Question: I'm trying to make a drawable which should look like in the image below:
3 horizontal lines of '1dp', each with a different color, and the rest of the space should be filled with a gradient:

So I wrote this:
'''
<layer-list xmlns:android="http://schemas.android.com/apk/res/android">
<item>
<shape android:shape="line">
<stroke android:width="1dp" android:color="#c80047"/>
</shape>
</item>
<item android:top="1dp">
<shape android:shape="line" >
<stroke android:width="1dp" android:color="#5ec800"/>
</shape>
</item>
<item android:top="2dp">
<shape android:shape="line" >
<stroke android:width="1dp" android:color="#ffffff"/>
</shape>
</item>
<item android:left="0dp" android:right="0dp" android:top="3dp">
<shape android:shape="rectangle">
<gradient android:angle="-90" android:startColor="#3B3B3B"
android:endColor="#000000" />
</shape>
</item>
</layer-list>
'''
The gradient is correctly drawn but the 3 line stay black. I have tried to add '<stroke android:color="a_color" />' without result.
What am I missing ?
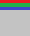
Answer: Those lines are drawn but they are drawn not at the top where you think they are, instead they are drawn at the center of the drawable(you can see this if you move the last item, the rectangle with the gradient at the top before any of the lines shapes) and are covered by the last item, the gradient rectangle.
To make that drawable you could try this:
'''
<layer-list xmlns:android="http://schemas.android.com/apk/res/android" >
<item>
<shape>
<solid android:color="#c80047" />
<size android:height="1dp" />
</shape>
</item>
<item android:top="1dp">
<shape>
<solid android:color="#5ec800" />
<size android:height="1dp" />
</shape>
</item>
<item android:top="2dp">
<shape>
<solid android:color="#ffffff" />
<size android:height="1dp" />
</shape>
</item>
<item
android:left="0dp"
android:right="0dp"
android:top="3dp">
<shape android:shape="rectangle" >
<gradient
android:angle="-90"
android:endColor="#000000"
android:startColor="#3B3B3B" />
</shape>
</item>
</layer-list>
'''